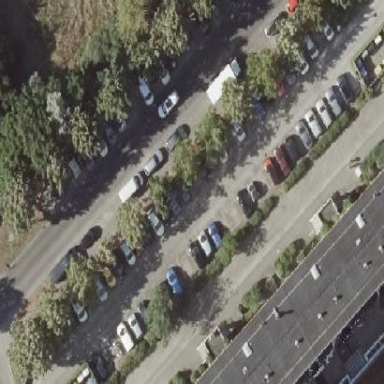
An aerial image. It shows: Parking available on the street side.